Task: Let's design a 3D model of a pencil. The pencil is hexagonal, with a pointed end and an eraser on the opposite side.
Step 175:
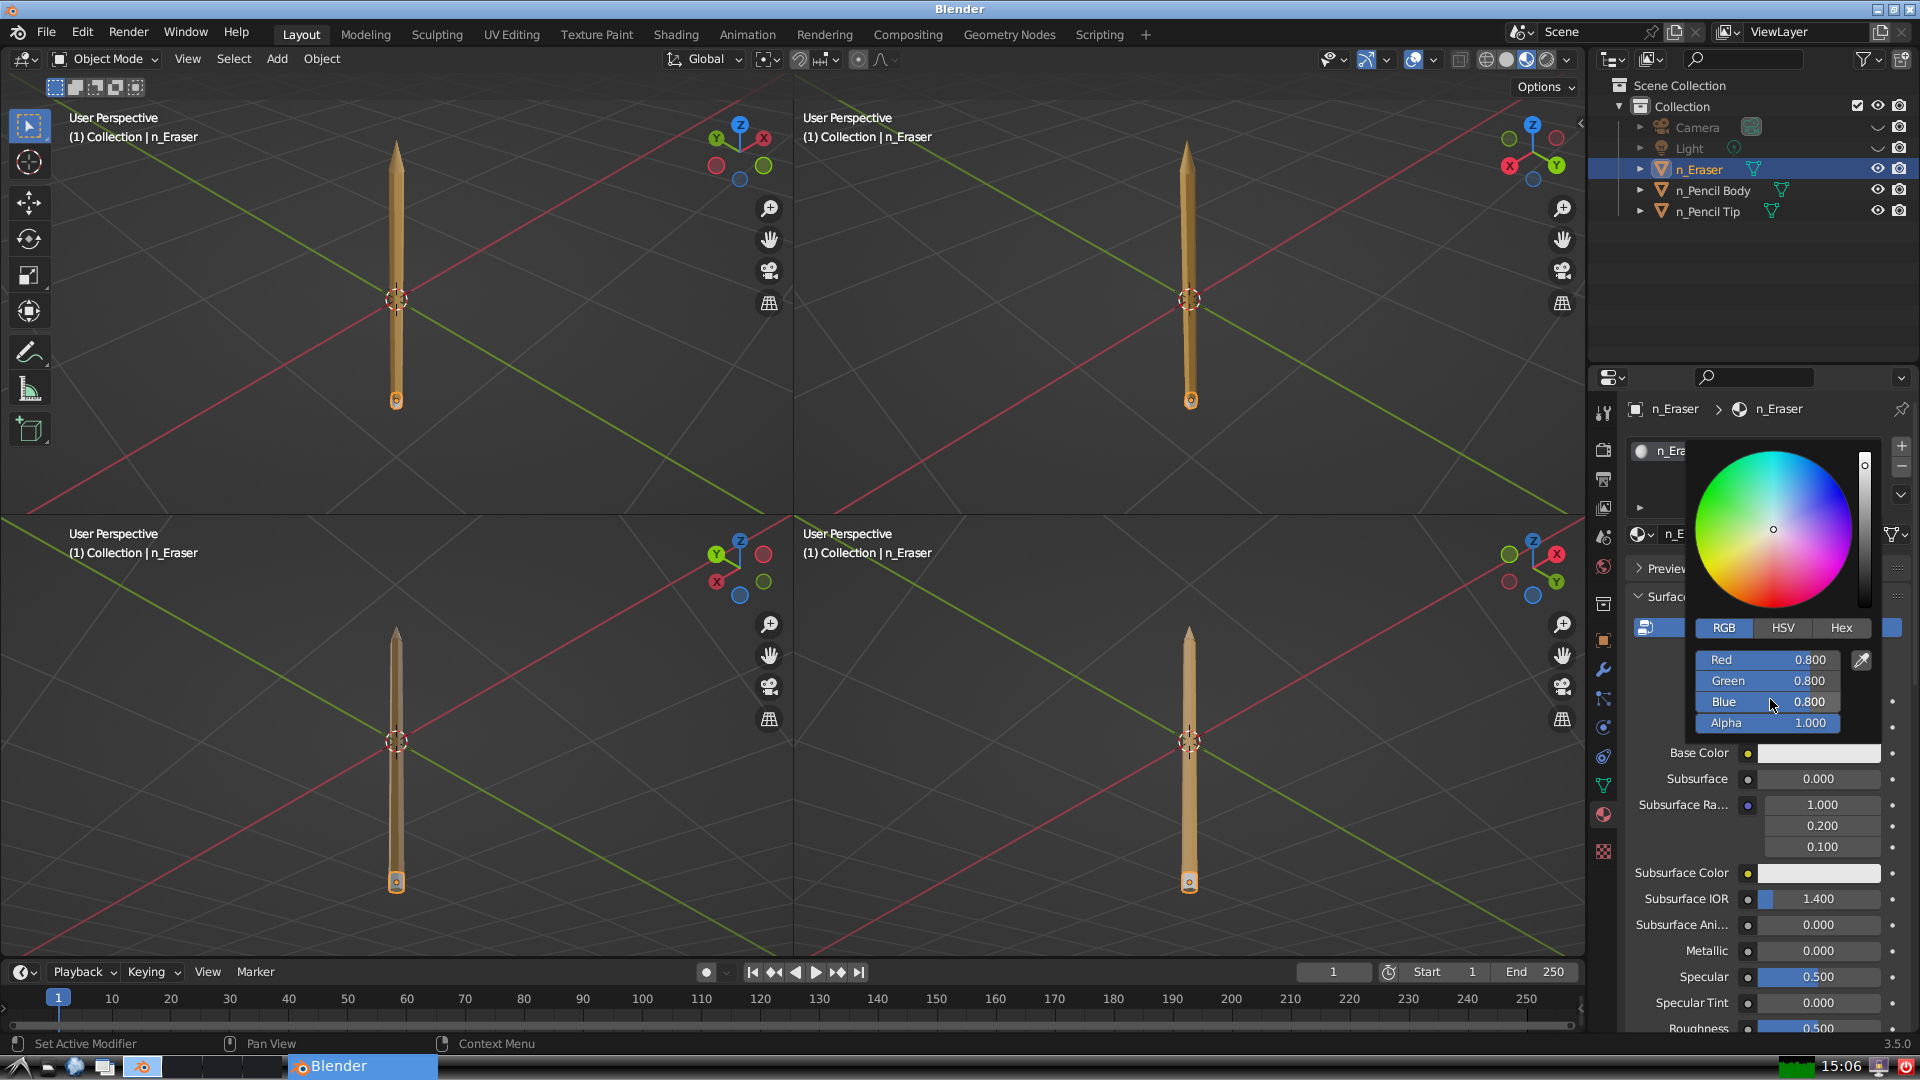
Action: {"mouse_move": [1816, 750]}